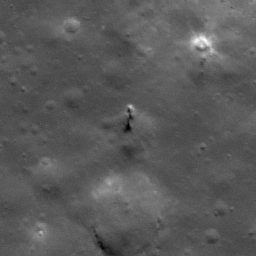
Pit: Copernicus 22
Host crater: Copernicus
Host type: impact_melt
Lunar coordinates: latitude 10.21, longitude 339.887